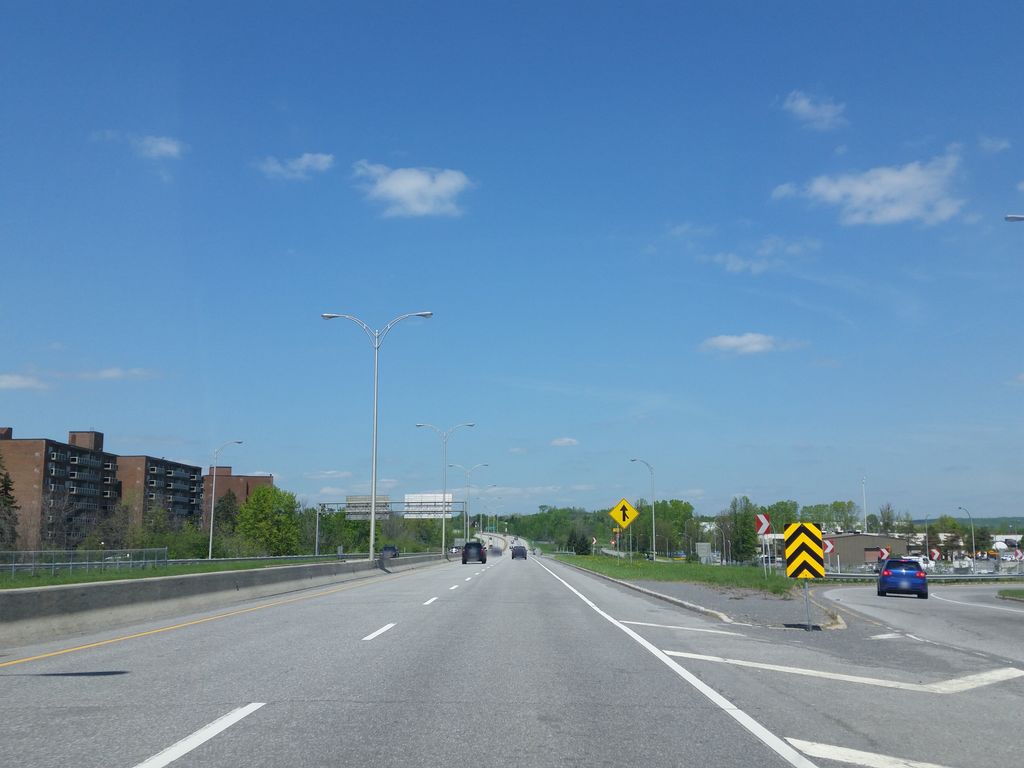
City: ottawa-gatineau